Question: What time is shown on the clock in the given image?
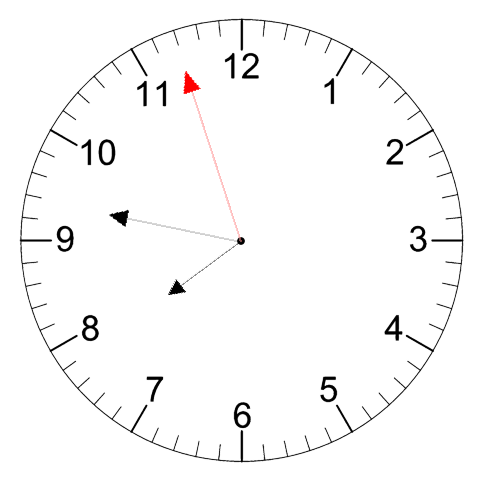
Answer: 07:46:57